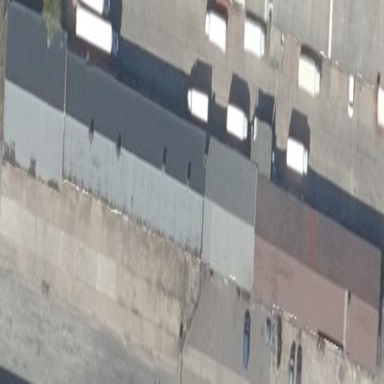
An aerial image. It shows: Commercial building.